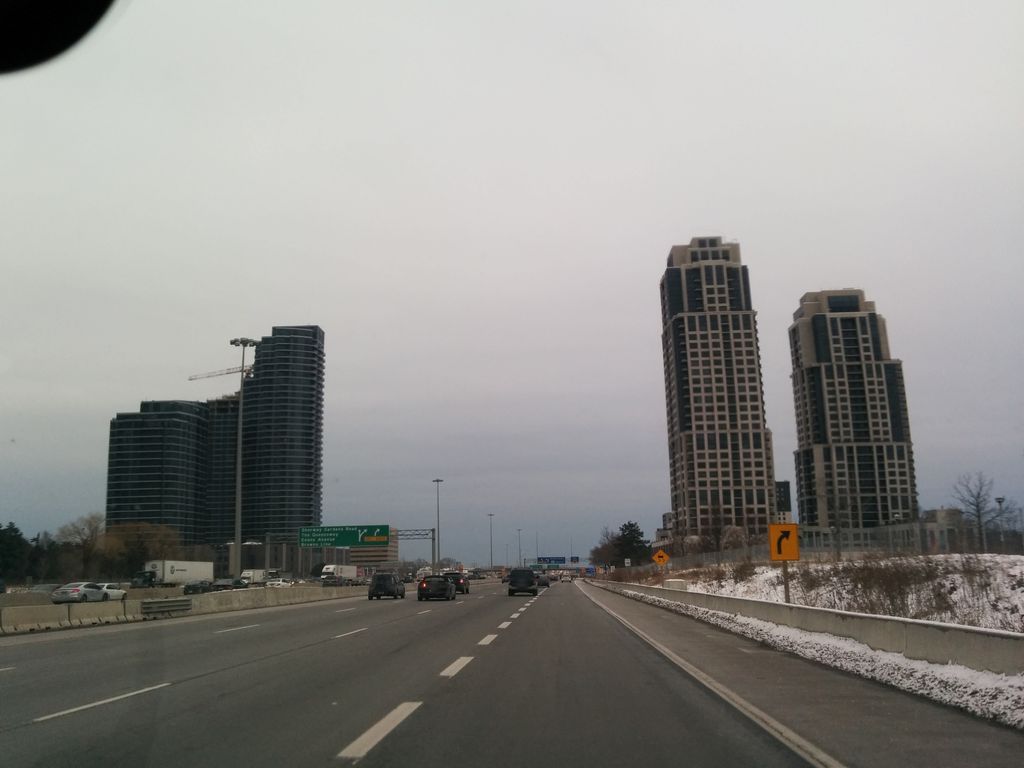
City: toronto